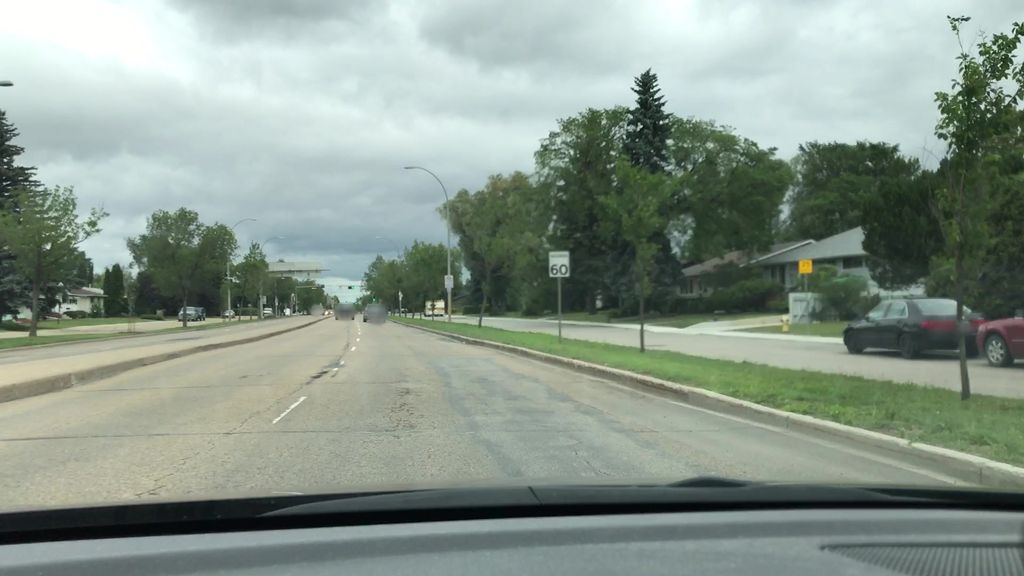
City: edmonton